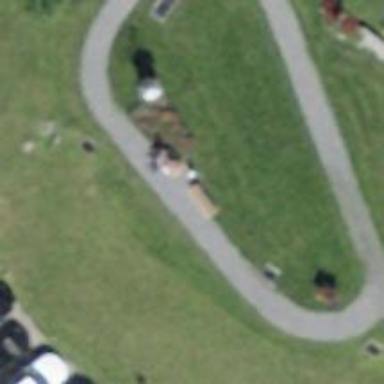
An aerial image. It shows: Bench for seating.